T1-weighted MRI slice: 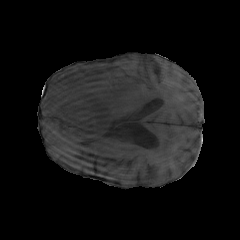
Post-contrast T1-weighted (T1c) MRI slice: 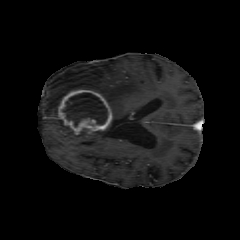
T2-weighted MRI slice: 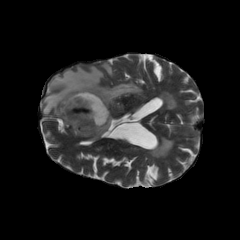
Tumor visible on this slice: yes